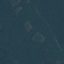
Land use / land cover class: Forest